Question: I would like to achieve the result below in Python using Pandas.

I tried 'groupby' and 'sum' on the and columns using the below:
'''
df.groupby(['id','Group'])['Total'].sum()
'''
I got the first two columns, but I'm not sure how to get the third column ().
How can I do it?
#### Initial data (before grouping)
| id | Group | Time |
| -- | ----- | ---- |
| 1 | a | 2 |
| 1 | a | 2 |
| 1 | a | 1 |
| 1 | b | 1 |
| 1 | b | 1 |
| 1 | c | 1 |
| 2 | e | 2 |
| 2 | a | 4 |
| 2 | e | 1 |
| 2 | a | 5 |
| 3 | c | 1 |
| 3 | e | 4 |
| 3 | a | 3 |
| 3 | e | 4 |
| 3 | a | 2 |
| 3 | h | 4 |
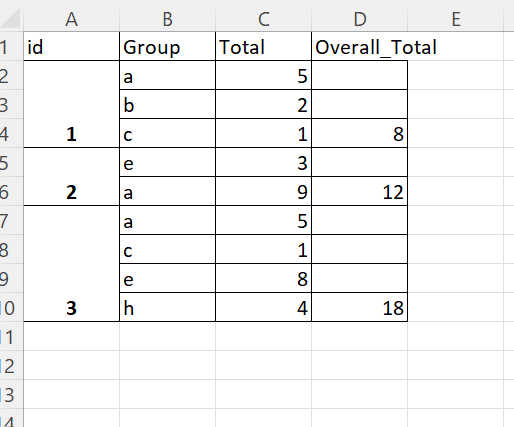
Answer: Assuming 'df' is your initial dataframe, please try this:
'''
df_group = df.groupby(['id','group']).sum(['time']).rename(columns={'time':'Total'})
df_group['All_total'] = df_group.groupby(['id'])['Total'].transform('sum')
'''